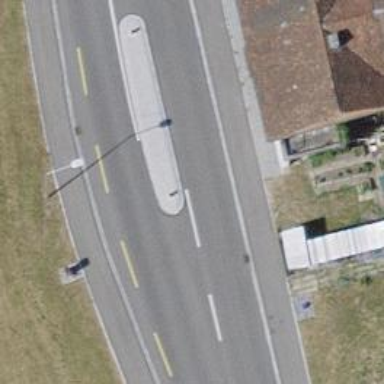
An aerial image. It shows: Primary highway with traffic island for traffic calming.